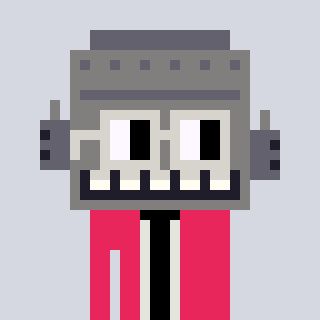
a pixel art character with square light gray glasses, a robot-shaped head and a redpinkish-colored body on a cool background